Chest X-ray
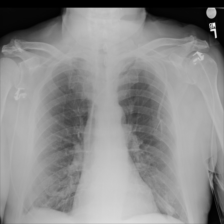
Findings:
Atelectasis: negative
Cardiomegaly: negative
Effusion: negative
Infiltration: negative
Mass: negative
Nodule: negative
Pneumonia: negative
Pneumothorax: negative
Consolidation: negative
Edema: negative
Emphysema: negative
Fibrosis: negative
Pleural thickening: negative
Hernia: negative